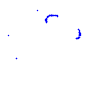
Particle: proton